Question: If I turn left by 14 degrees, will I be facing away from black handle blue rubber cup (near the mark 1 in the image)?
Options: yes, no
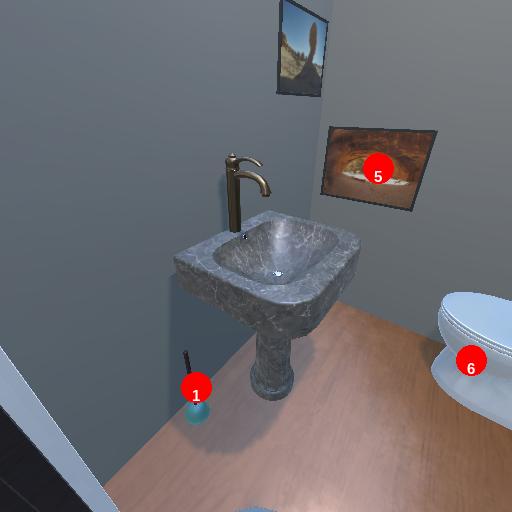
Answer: yes